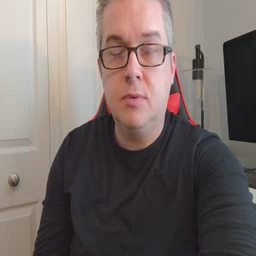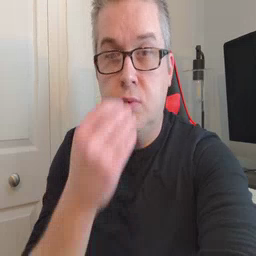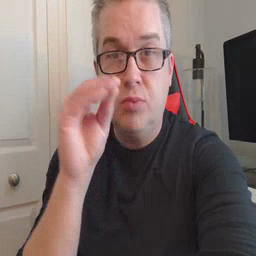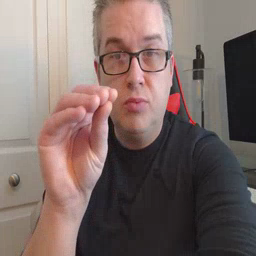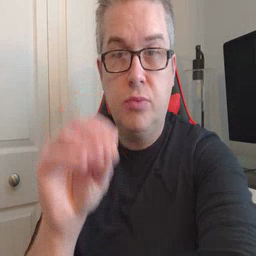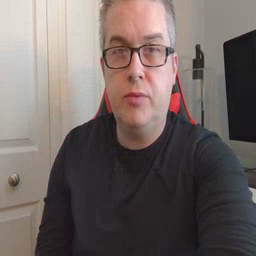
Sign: kiss